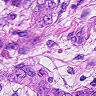
Metastatic tissue present: yes